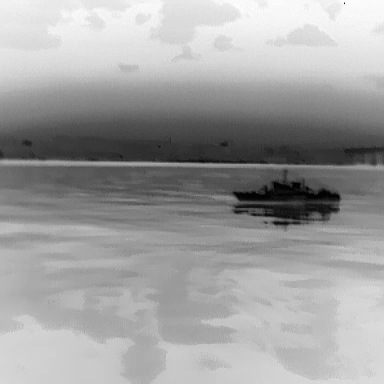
There is a warship in the infrared image.